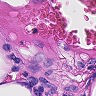
Metastatic tissue present: no